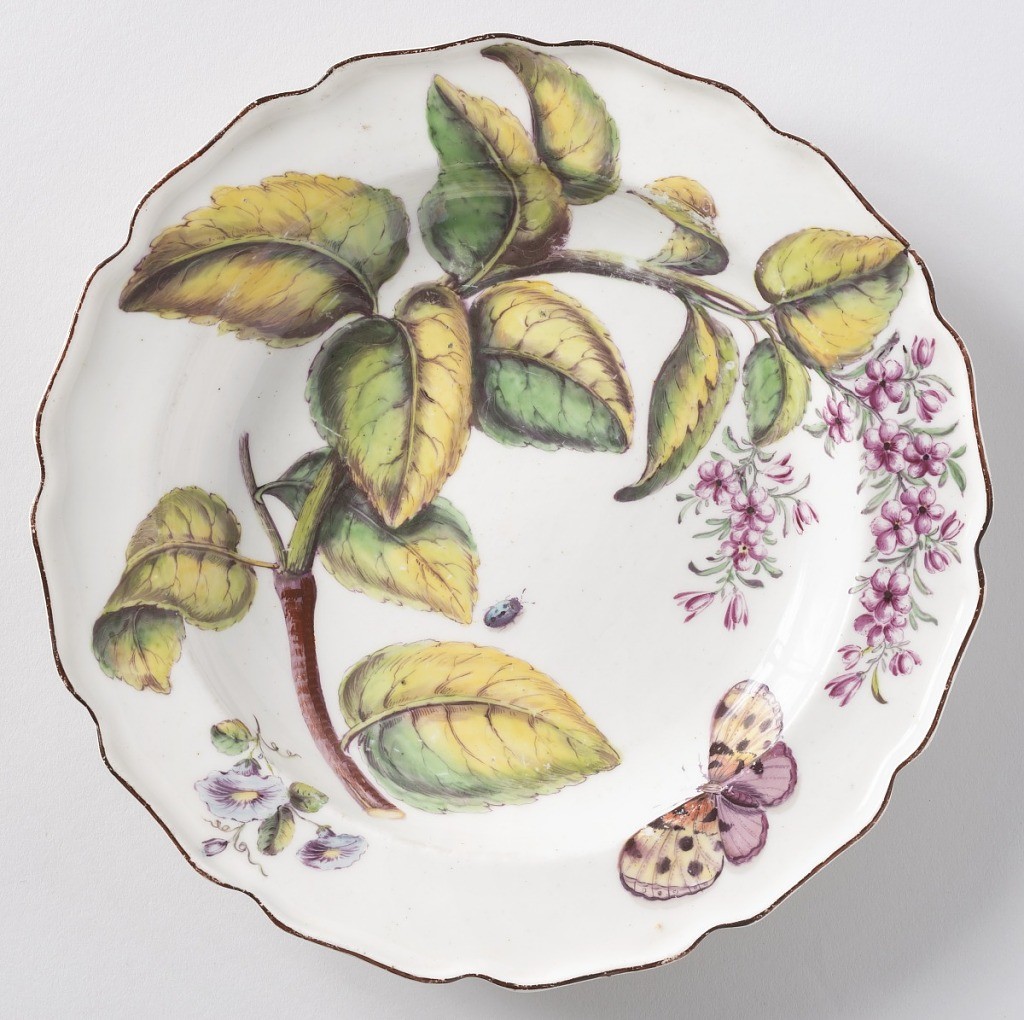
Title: "Hans Sloane" Botanical Plate (One of Twelve)
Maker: Chelsea Porcelain Manufactory, English, 1745 – 1784
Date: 1754–1758
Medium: soft paste porcelain, vitreous enamel
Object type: plate
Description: A plate with a wavy, brown-edged rim, painted with a large flowering branch, a small sprig of blue morning glory, and insects.